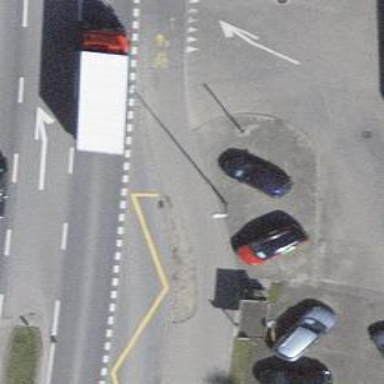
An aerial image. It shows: Platform for public transport. The platform is located by the road.